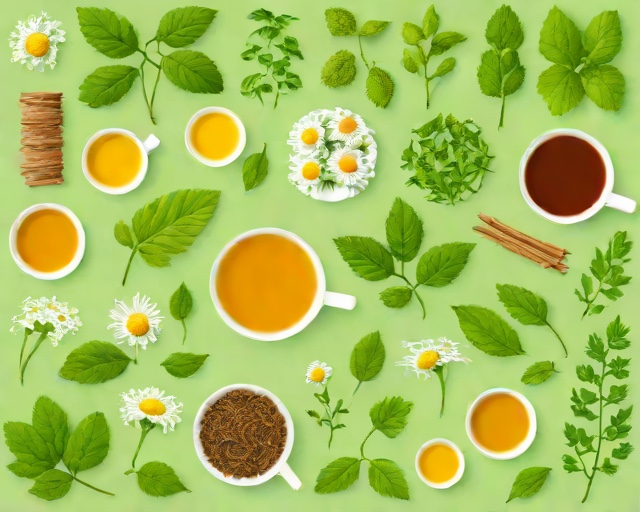
Category: Get Well